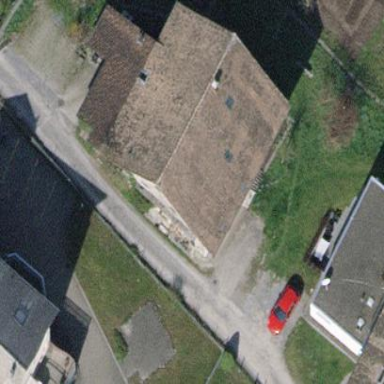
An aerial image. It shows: Detached building.